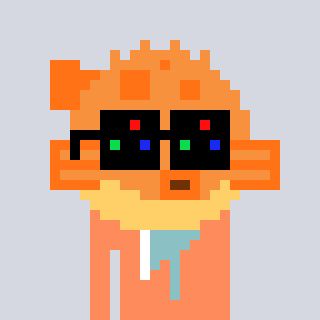
a pixel art character with square black sunglasses, a pufferfish-shaped head and a peachy-colored body on a cool background